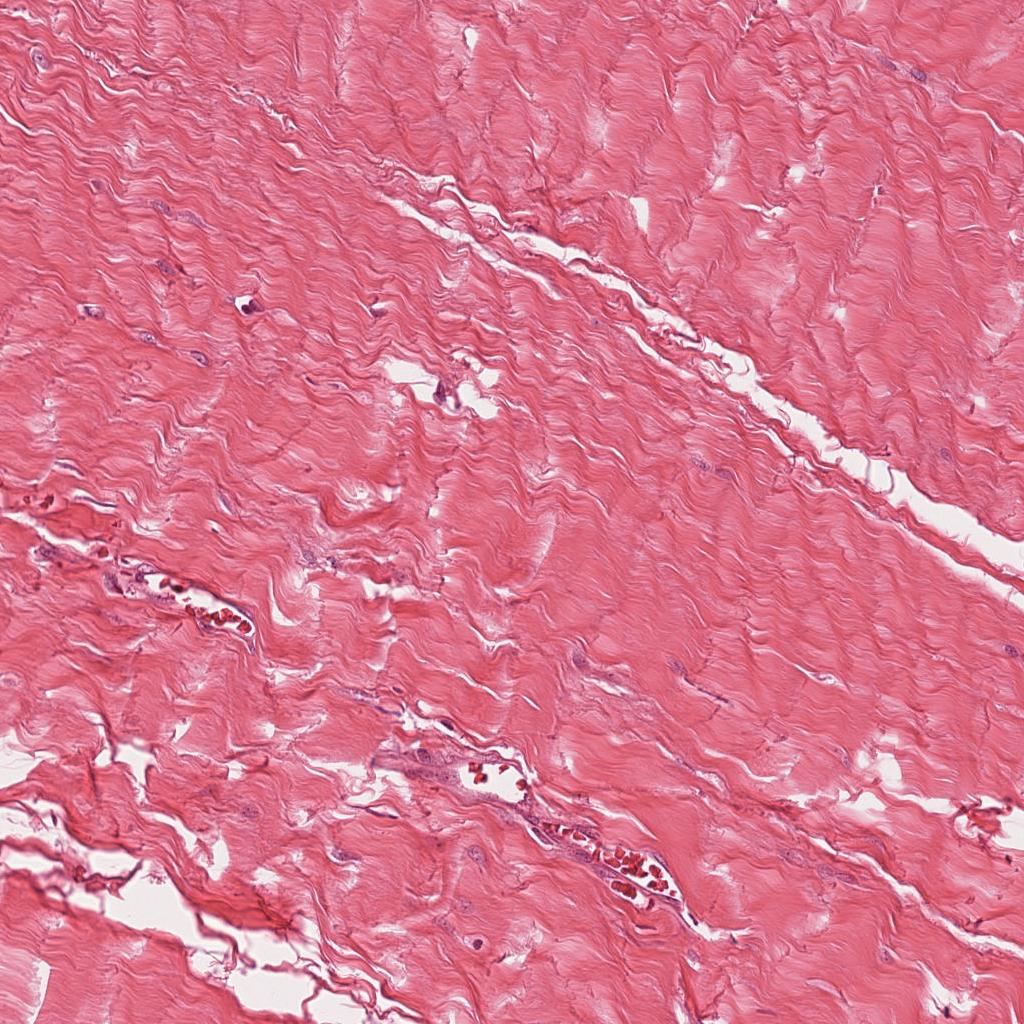
Label: Non-Tumor